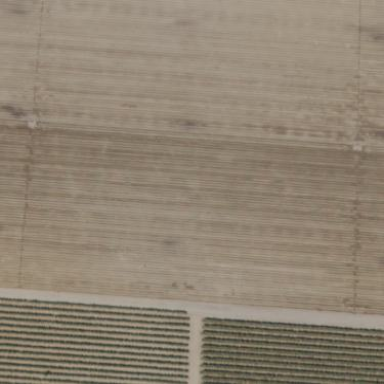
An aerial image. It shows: Vineyard growing grapes.